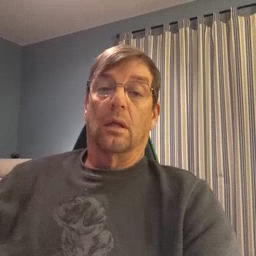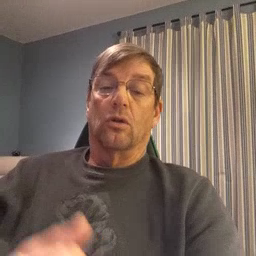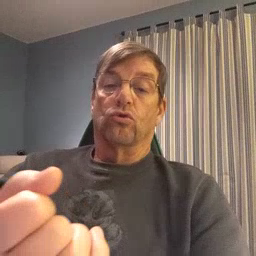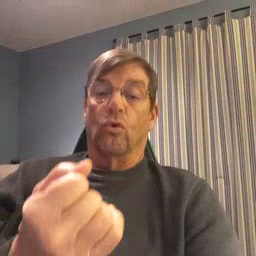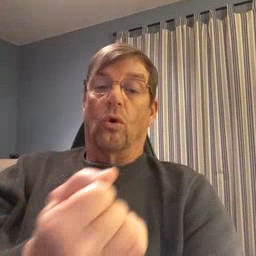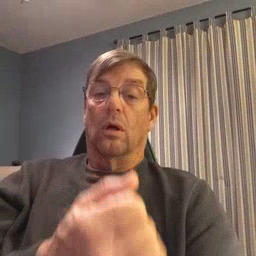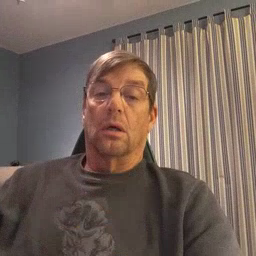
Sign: drawer